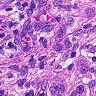
Metastatic tissue present: yes